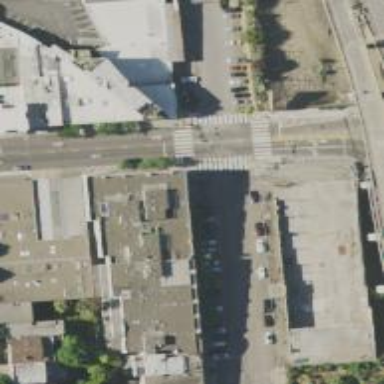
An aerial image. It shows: Asphalt footway with uncontrolled zebra crossing.